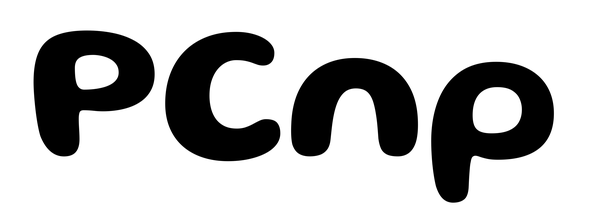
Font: Gluten_SemiBold